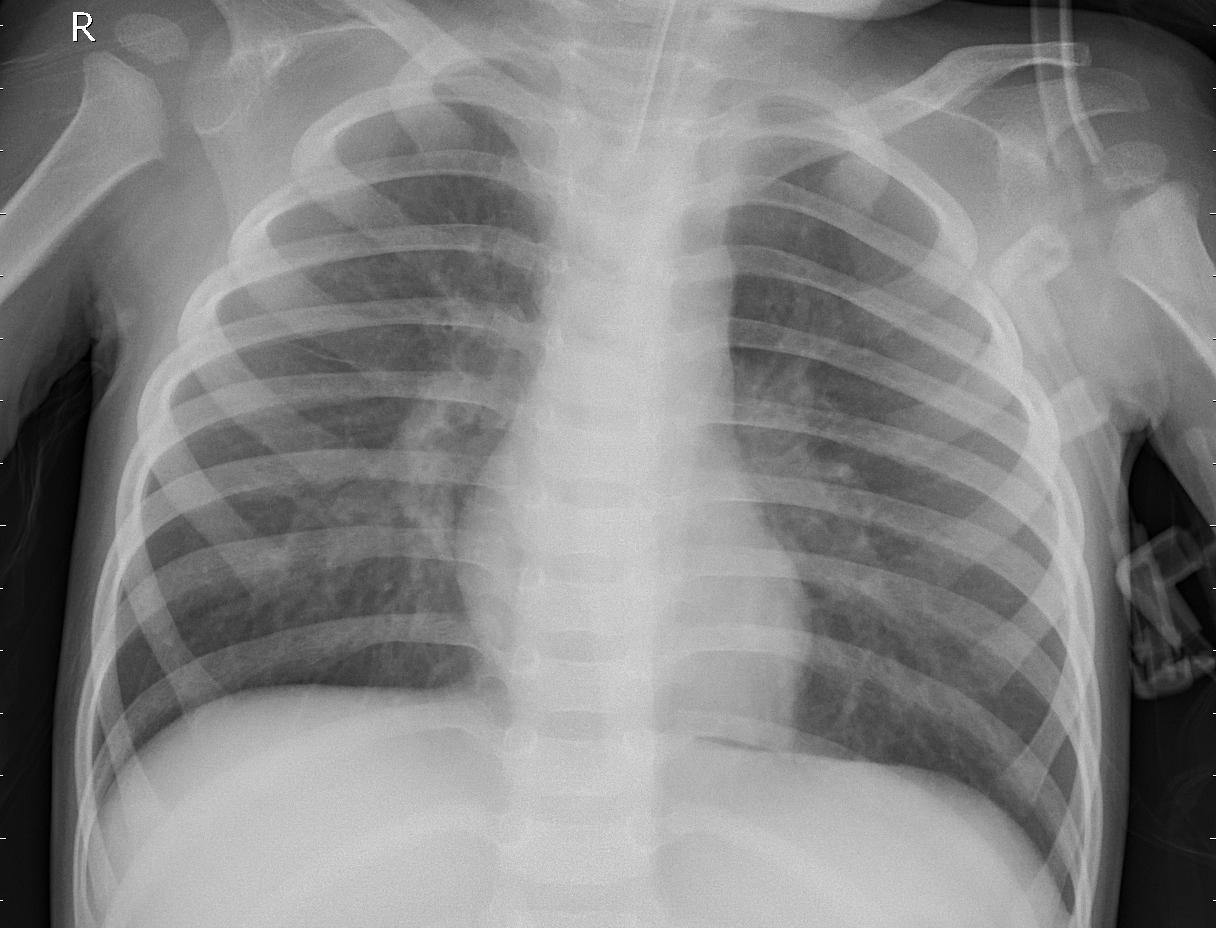
Diagnosis: PNEUMONIA